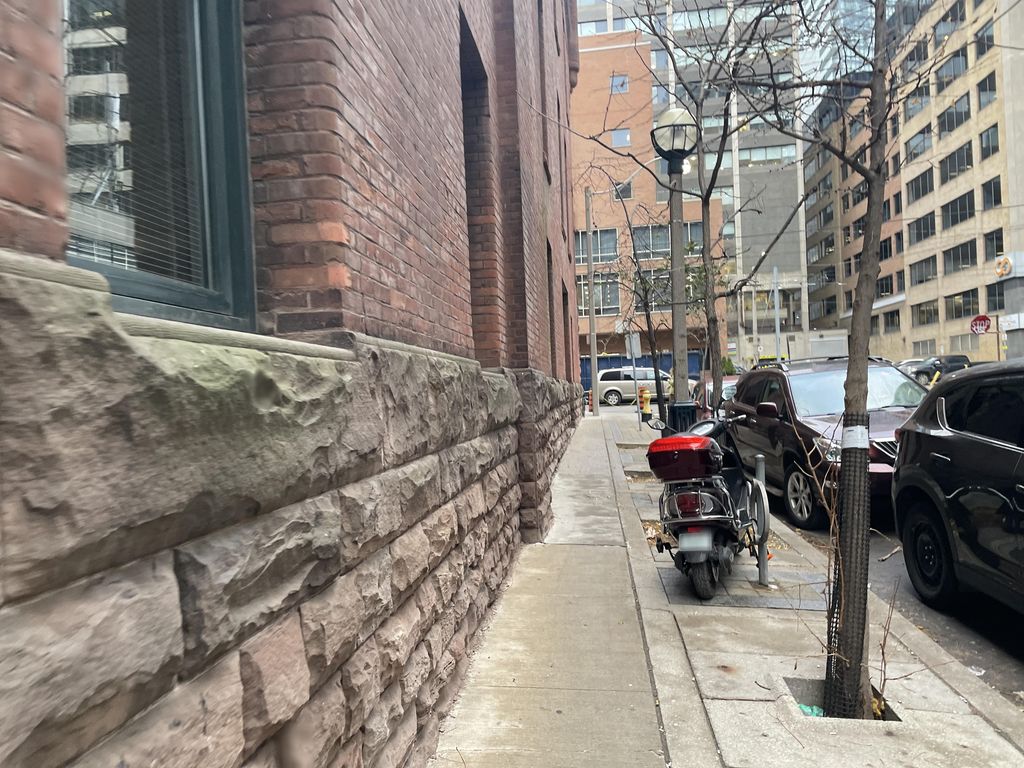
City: toronto